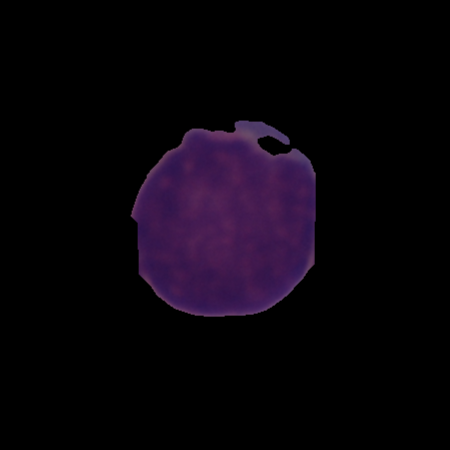
Label: cancer